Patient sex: F
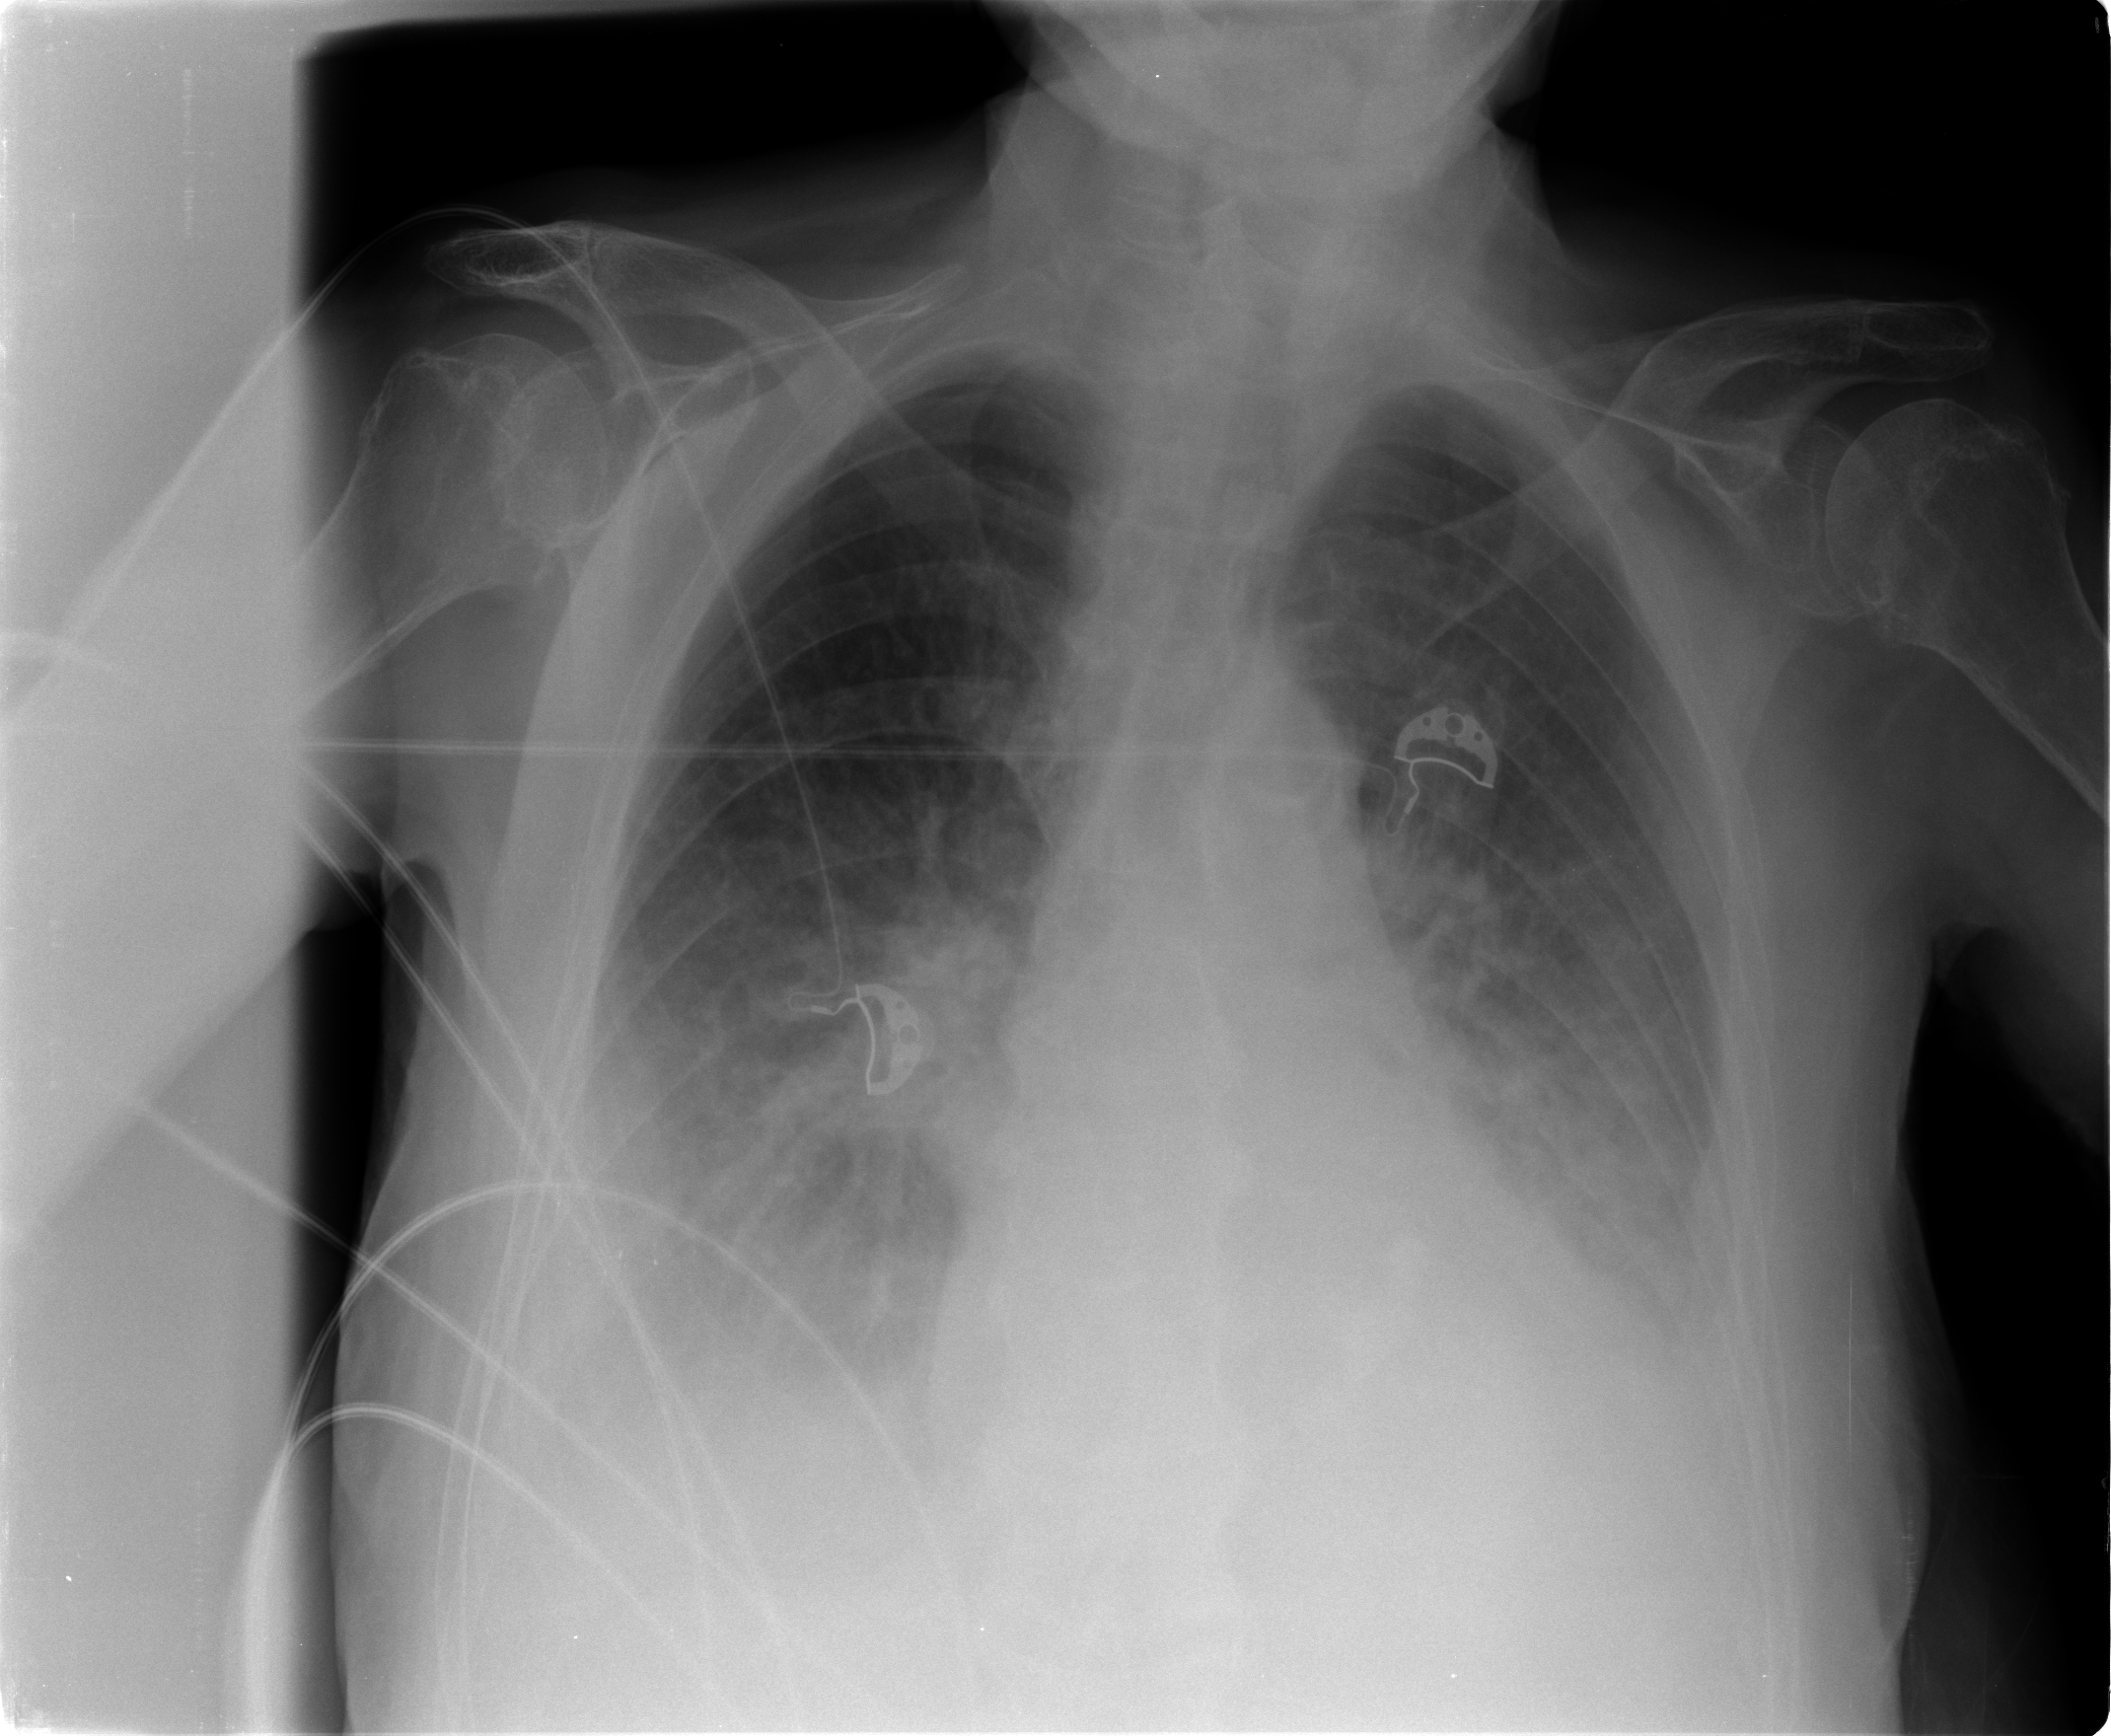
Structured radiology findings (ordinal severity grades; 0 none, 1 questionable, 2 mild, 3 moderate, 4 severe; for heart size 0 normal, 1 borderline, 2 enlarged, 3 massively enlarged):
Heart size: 2
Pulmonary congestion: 2
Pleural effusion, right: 3
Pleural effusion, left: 3
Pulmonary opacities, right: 2
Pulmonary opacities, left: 2
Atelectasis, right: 3
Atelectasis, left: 3